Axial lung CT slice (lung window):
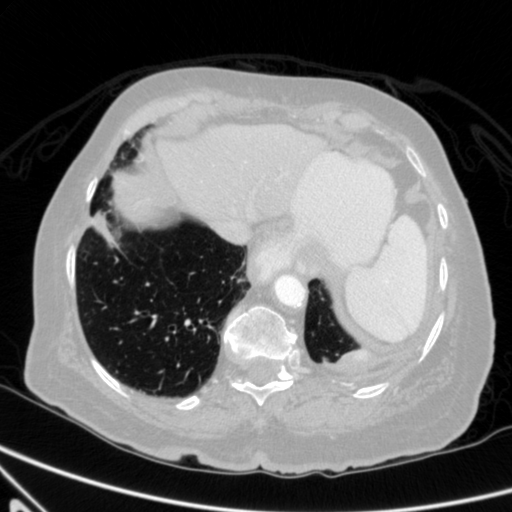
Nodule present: no